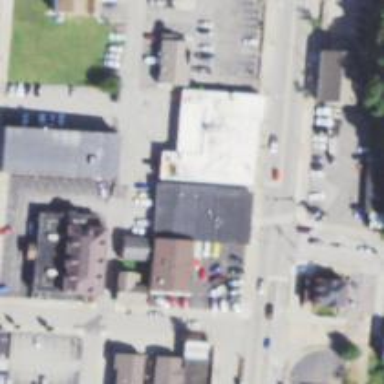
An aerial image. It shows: Post office.